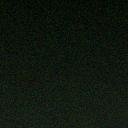
Screen state: off